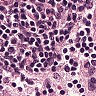
Metastatic tissue present: no